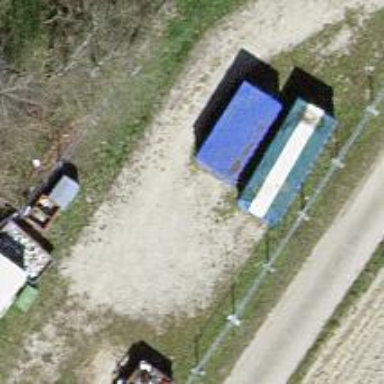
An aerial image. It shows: Recycling center for various types of waste.